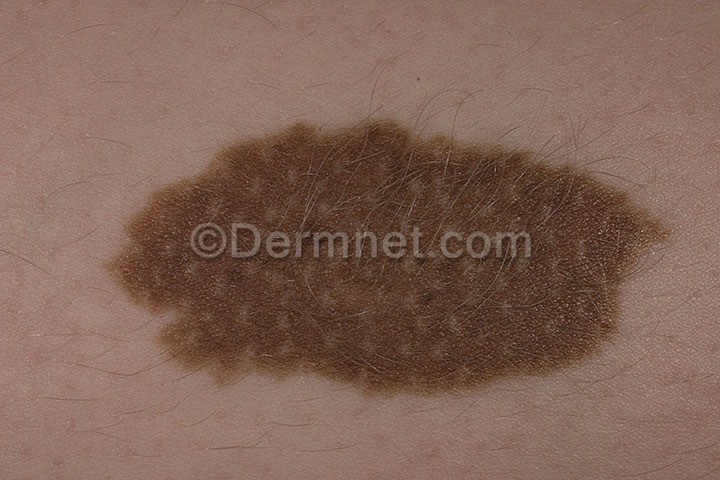
Disease: Melanoma Skin Cancer Nevi and Moles